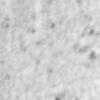
Label: no_change